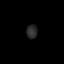
Tissue: lung
Cell type: Fibroblasts
Senescence score: 0.5412
Nuclear area (px): 147
Mean DAPI intensity: 42.619